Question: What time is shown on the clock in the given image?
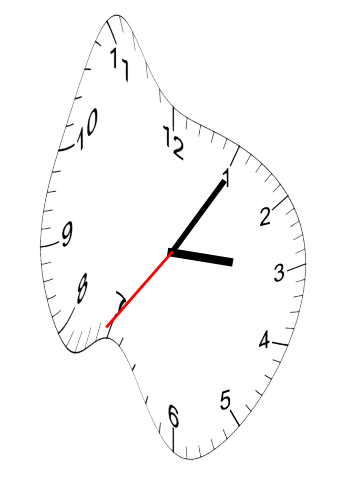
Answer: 03:05:36